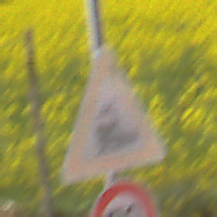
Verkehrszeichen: Bahnuebergang
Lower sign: Geschwindigkeit70
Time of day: MorningAfternoon
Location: Outdoor (RoadRail)
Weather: Clear
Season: NotSpecified
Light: Natural